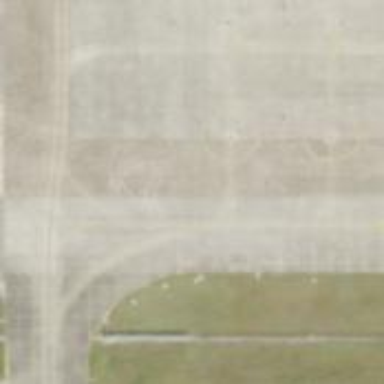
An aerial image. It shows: Image showing helipad at airport.